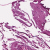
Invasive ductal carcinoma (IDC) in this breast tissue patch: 0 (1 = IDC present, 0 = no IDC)